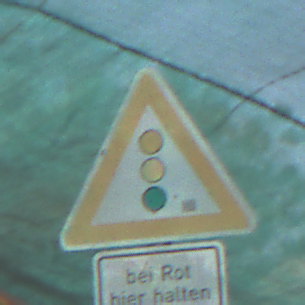
Verkehrszeichen: Lichtzeichenanlage
Zusatzzeichen unten: HinweisDurchVerbaleAngabe5
Umgebung: Roofed, Special
Tageszeit: MorningAfternoon
Wetter: PartlyCloudy
Licht: Natural
Jahreszeit: NotSpecified
Kontrast: MediumContrast